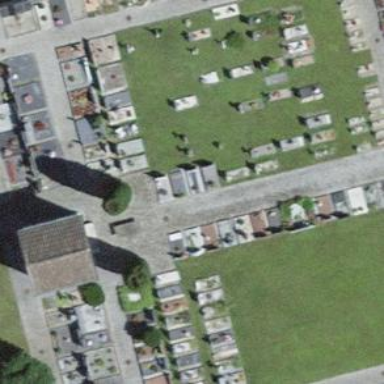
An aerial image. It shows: Graveyard.